Question: I am calling delete api using retrofit2 it is working in postman properly but giving error in application as below
'''
Response{protocol=http/1.0, code=405, message=METHOD NOT ALLOWED, url=http://192.168...
'''
here is my base url
'''
public static final String BASE_URL = "http://192.168.1.127:3222/";
@DELETE("student/{firstname}/{lastname}")
Call<ResponseBody> deleteStudent(@Path("firstname") String firstname, @Path("lastname") String lastname);
'''
and java file i'm calling it like
'''
Call<ResponseBody> call = interfaces.deleteStudent(FirstName,LastName);'''
'''

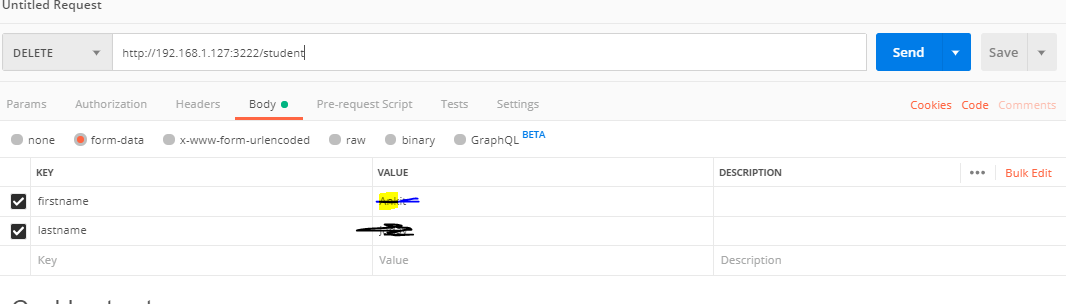
Answer: thanks for your referance @GovindPrajapati
i have to make little changes add and it is working for me.
'''
@FormUrlEncoded
@HTTP(method = "DELETE", path = "student",hasBody = true)
Call<ResponseBody> deleteStudent(@Field("firstname") String firstname, @Field("lastname") String lastname);
'''